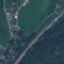
Land use / land cover class: Highway